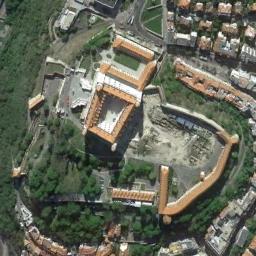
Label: palace